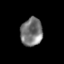
Tissue: skin
Cell type: Epithelial cells
Senescence score: 0.2499
Nuclear area (px): 598
Mean DAPI intensity: 120.472